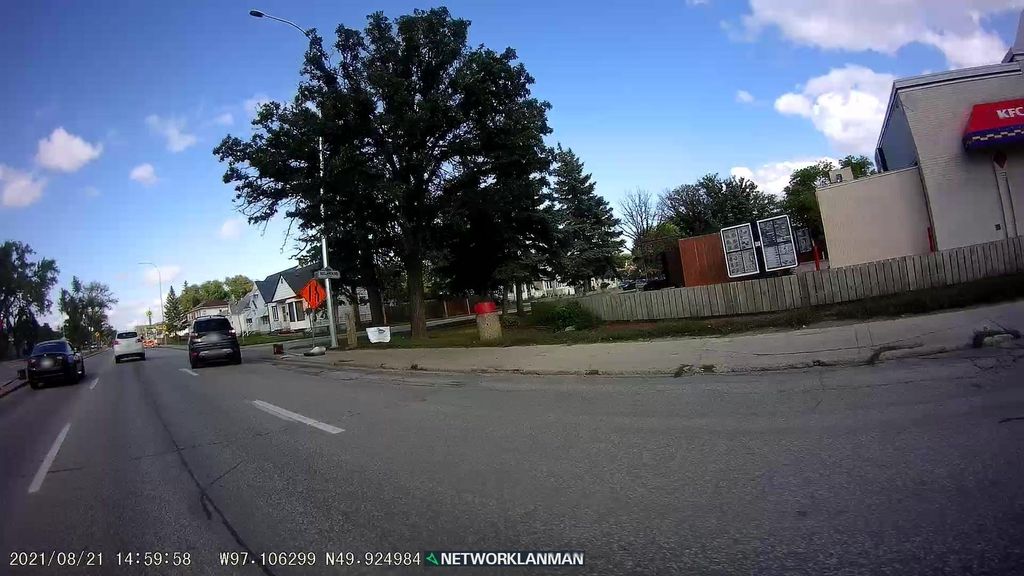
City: winnipeg